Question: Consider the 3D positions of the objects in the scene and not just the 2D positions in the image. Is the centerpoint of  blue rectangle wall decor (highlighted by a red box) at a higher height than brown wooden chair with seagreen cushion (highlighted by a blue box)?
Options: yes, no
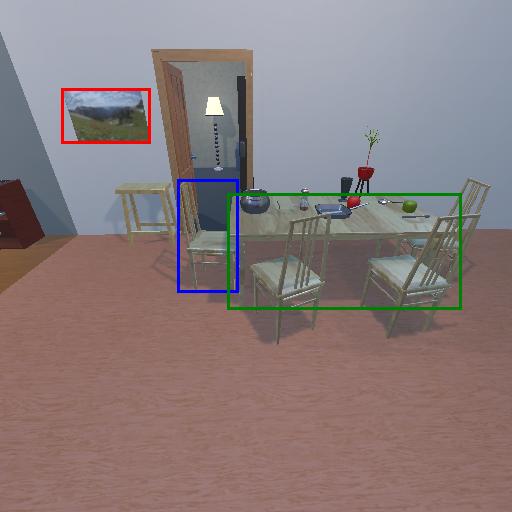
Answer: yes